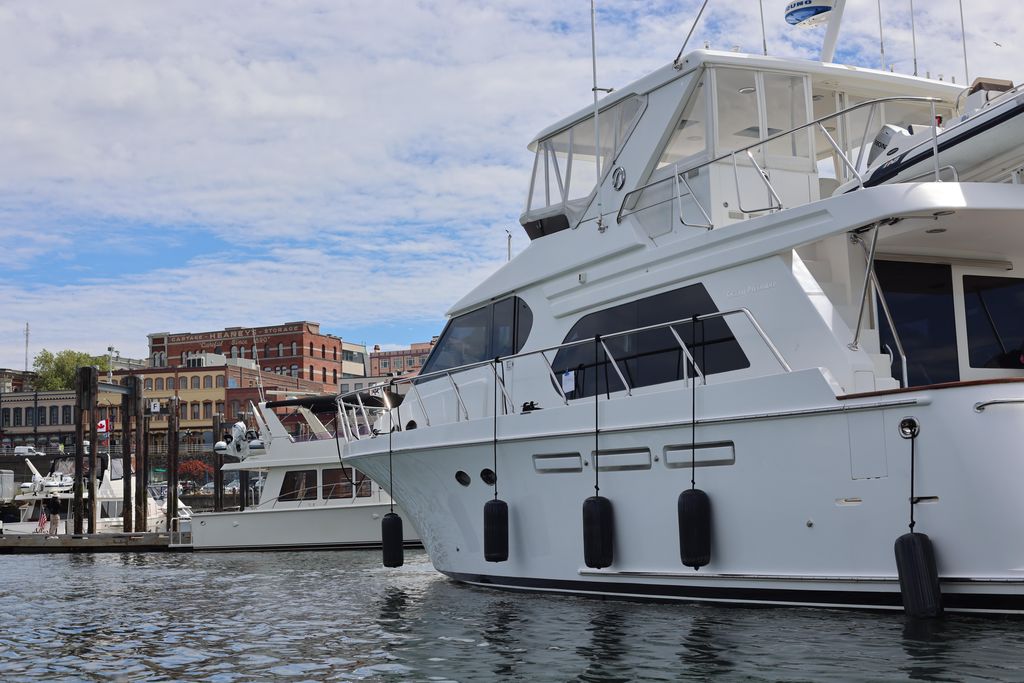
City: victoria